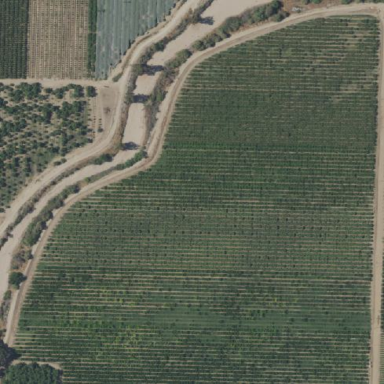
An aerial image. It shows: Farmland with peach trees.